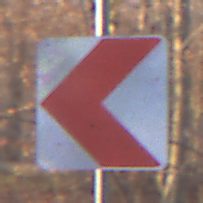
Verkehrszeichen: RichtungstafelnInKurvenKleinRechts
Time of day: SunriseSunset
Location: Outdoor (Nature)
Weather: Clear
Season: Autumn
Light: Natural